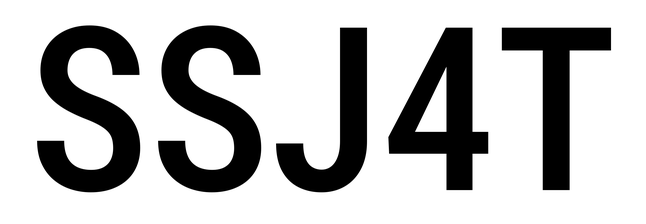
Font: Roboto_Condensed_Medium